Question:
I have a php app which posts variable info to a flask app (which does some calculations and returns a result ). I'm running both locally on win7
When I test the url "127.0.0.1:5000/index" using a post with postman, I get a 200 status code (screenshot). However when the php app posts to the flask app I get:
'''
The requested URL was not found on the server. If you entered the URL manually please check your spelling and try again.
'''
I'm using CURL , and the verbose output is:
'''
* About to connect() to 127.0.0.1 port 5000 (#0)
* Trying 127.0.0.1...
* connected
* Connected to 127.0.0.1 (127.0.0.1) port 5000 (#0)
> POST /index/ HTTP/1.1
User-Agent: Mozilla/4.0 (compatible; MSIE 7.0; Windows NT 6.0)
Host: 127.0.0.1:5000
Accept: */*
Content-Length: 338
Expect: 100-continue
Content-Type: multipart/form-data; boundary=----------------------------d5cb02e2edea
< HTTP/1.1 100 Continue
* HTTP 1.0, assume close after body
< HTTP/1.0 404 NOT FOUND
< Content-Type: text/html
< Content-Length: 233
< Server: Werkzeug/0.10.4 Python/2.7.5
'''
My php code looks like:
'''
$data= array('a'=>$a, 'token'=>$token);
$url="http://127.0.0.1:5000/index/";
$output = $this->my_model->get_data($url, $data);
public function get_data($url,$postFieldArray=FALSE) {
$ch = curl_init();
curl_setopt($ch, CURLOPT_COOKIEJAR, $cookieFile);
curl_setopt($ch, CURLOPT_FOLLOWLOCATION, TRUE);
curl_setopt($ch, CURLOPT_RETURNTRANSFER, TRUE);
curl_setopt($ch, CURLOPT_USERAGENT, "Mozilla/4.0 (compatible; MSIE 7.0; Windows NT 6.0)");
if ($postFieldArray!= FALSE) {
curl_setopt($ch, CURLOPT_POST, TRUE);
curl_setopt($ch, CURLOPT_POSTFIELDS, $postFieldArray); //for django
}
curl_setopt($ch, CURLOPT_SSL_VERIFYPEER, FALSE);
curl_setopt($ch, CURLOPT_VERBOSE, true);
curl_setopt($ch, CURLOPT_STDERR, $verbose);
curl_setopt($ch, CURLOPT_URL, $url);
$html = curl_exec($ch);
curl_close($ch);
.......
return $result;
}
'''
Simplified Flask app:
'''
app = Flask(__name__)
app.debug = True
@app.route('/')
def hello_world():
return 'Hello World!'
@app.route('/index',methods=['POST'])
def index():
token = request.form['token']
a = request.form['a']
......
return
if __name__ == '__main__':
app.run()
'''
What am I doing wrong?
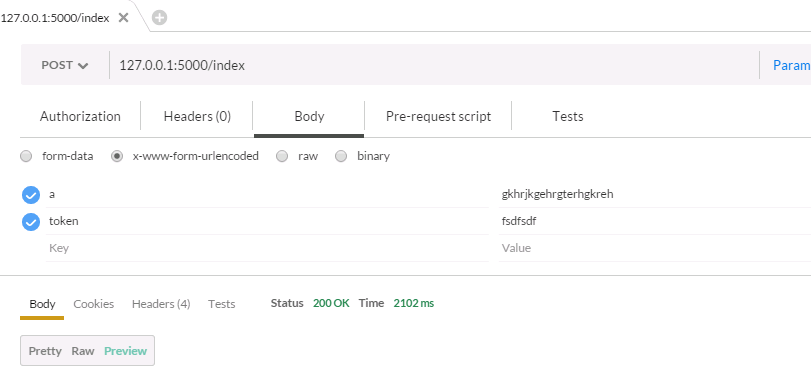
Answer: You have a trailing slash in the '$url' variable in the PHP code. That won't work, because you don't have a trailing slash in your Flask code. Look <URL> for more info, under the section "Unique URLs / Redirection Behavior"